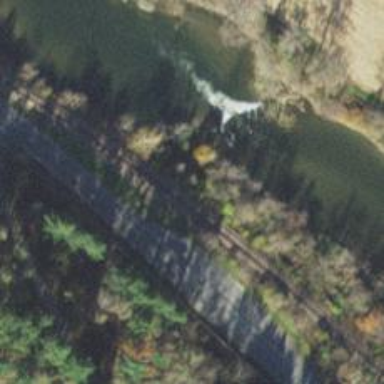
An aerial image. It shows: Path used for portaging whitewater.